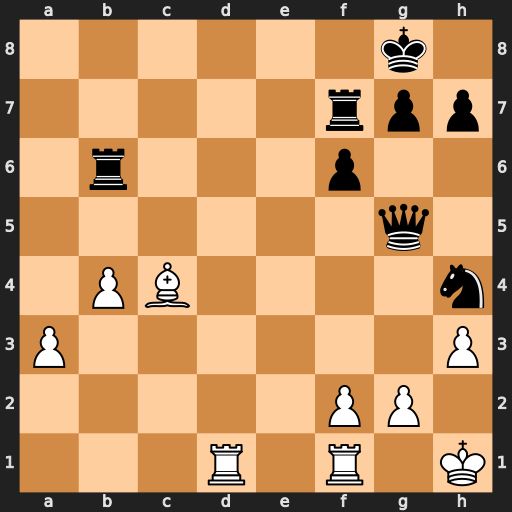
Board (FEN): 6k1/5rpp/1r3p2/6q1/1PB4n/P6P/5PP1/3R1R1K
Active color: w
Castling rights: -
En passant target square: -
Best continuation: Rd8#